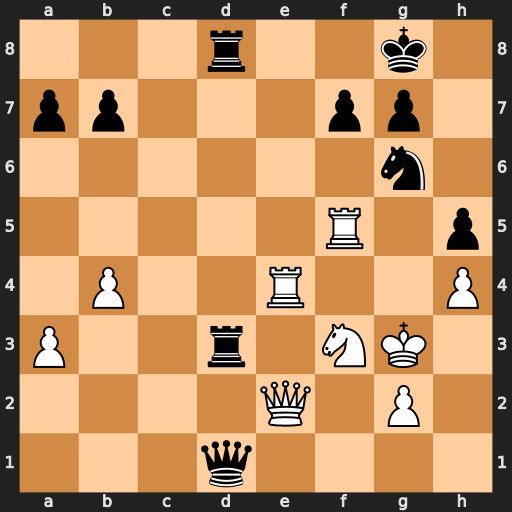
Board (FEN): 3r2k1/pp3pp1/6n1/5R1p/1P2R2P/P2r1NK1/4Q1P1/3q4
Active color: w
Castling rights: -
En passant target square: -
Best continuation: Re8+ Nf8 Qe7 Rxf3+ Rxf3